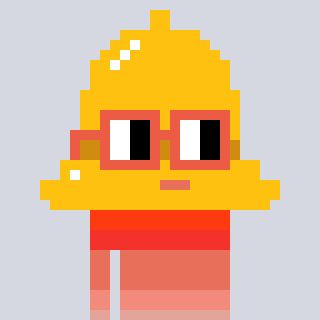
a pixel art character with square orange glasses, a bell-shaped head and a grayscale-colored body on a cool background